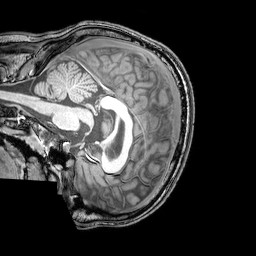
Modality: T1w
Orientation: sagittal
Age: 21
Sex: male
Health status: healthy
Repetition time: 0.081 s
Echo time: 0.037 s